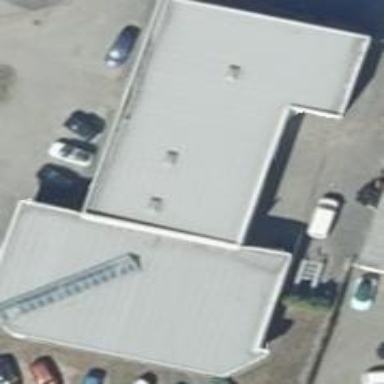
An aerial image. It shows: Commercial building housing car shop.